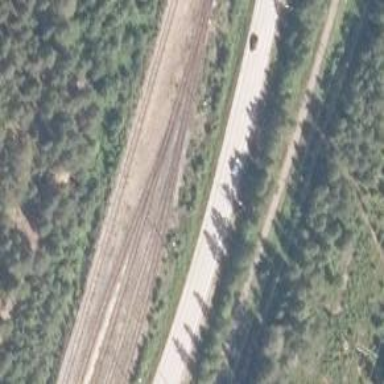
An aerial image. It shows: Railway turnout on the right side.